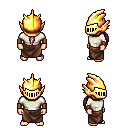
a pixel art fantasy rpg character, male body template, human, light skin, white long-sleeve shirt, robe skirt, white blonde ponytail hairstyle, gold helm, leather bracers, four views (front, back, left, right), 2x2 character sprite sheet, small pixel art, hard edges, no anti-aliasing